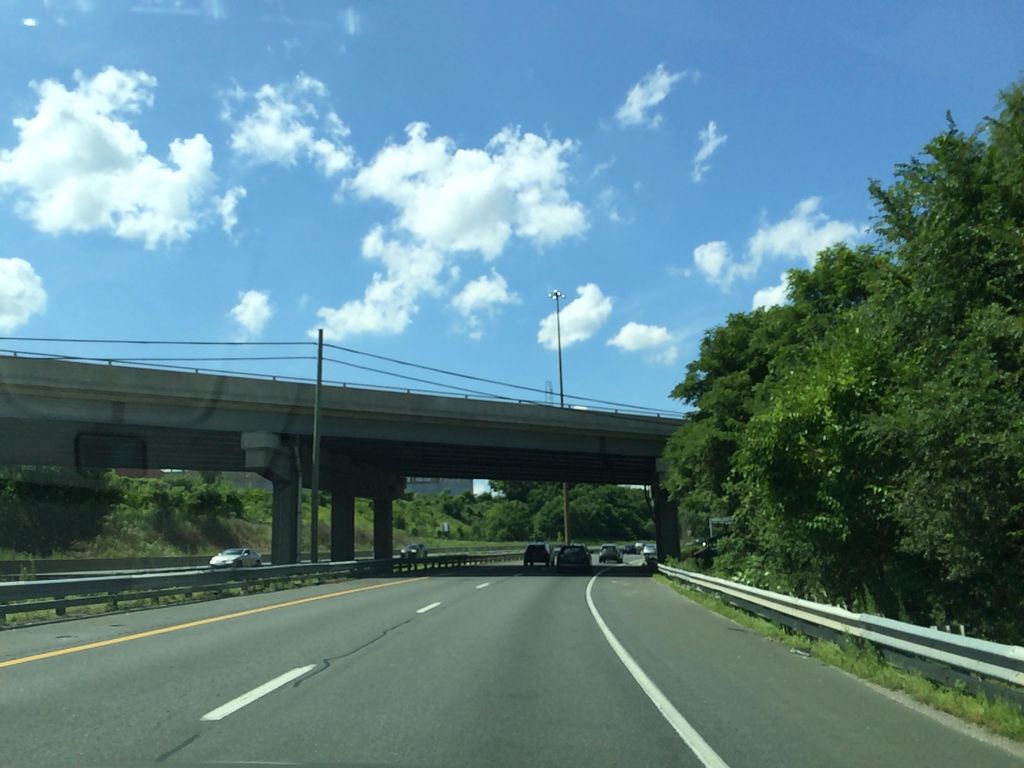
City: hamilton